Question: Count the number of objects in the diagram.
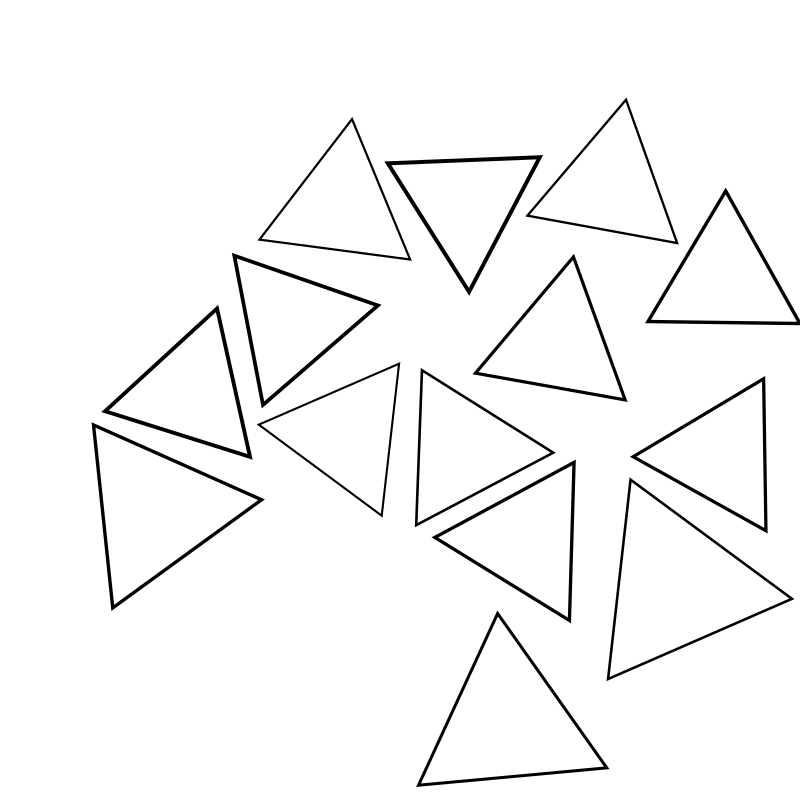
Answer: 14